Field crop: maize
Growth stage: 2
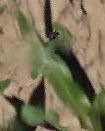
Species: maize